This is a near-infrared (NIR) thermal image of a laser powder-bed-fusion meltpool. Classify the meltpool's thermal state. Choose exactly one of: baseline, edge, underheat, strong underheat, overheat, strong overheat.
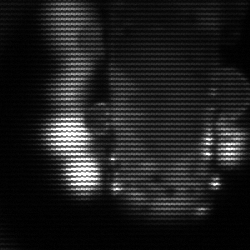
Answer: strong underheat